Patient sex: M
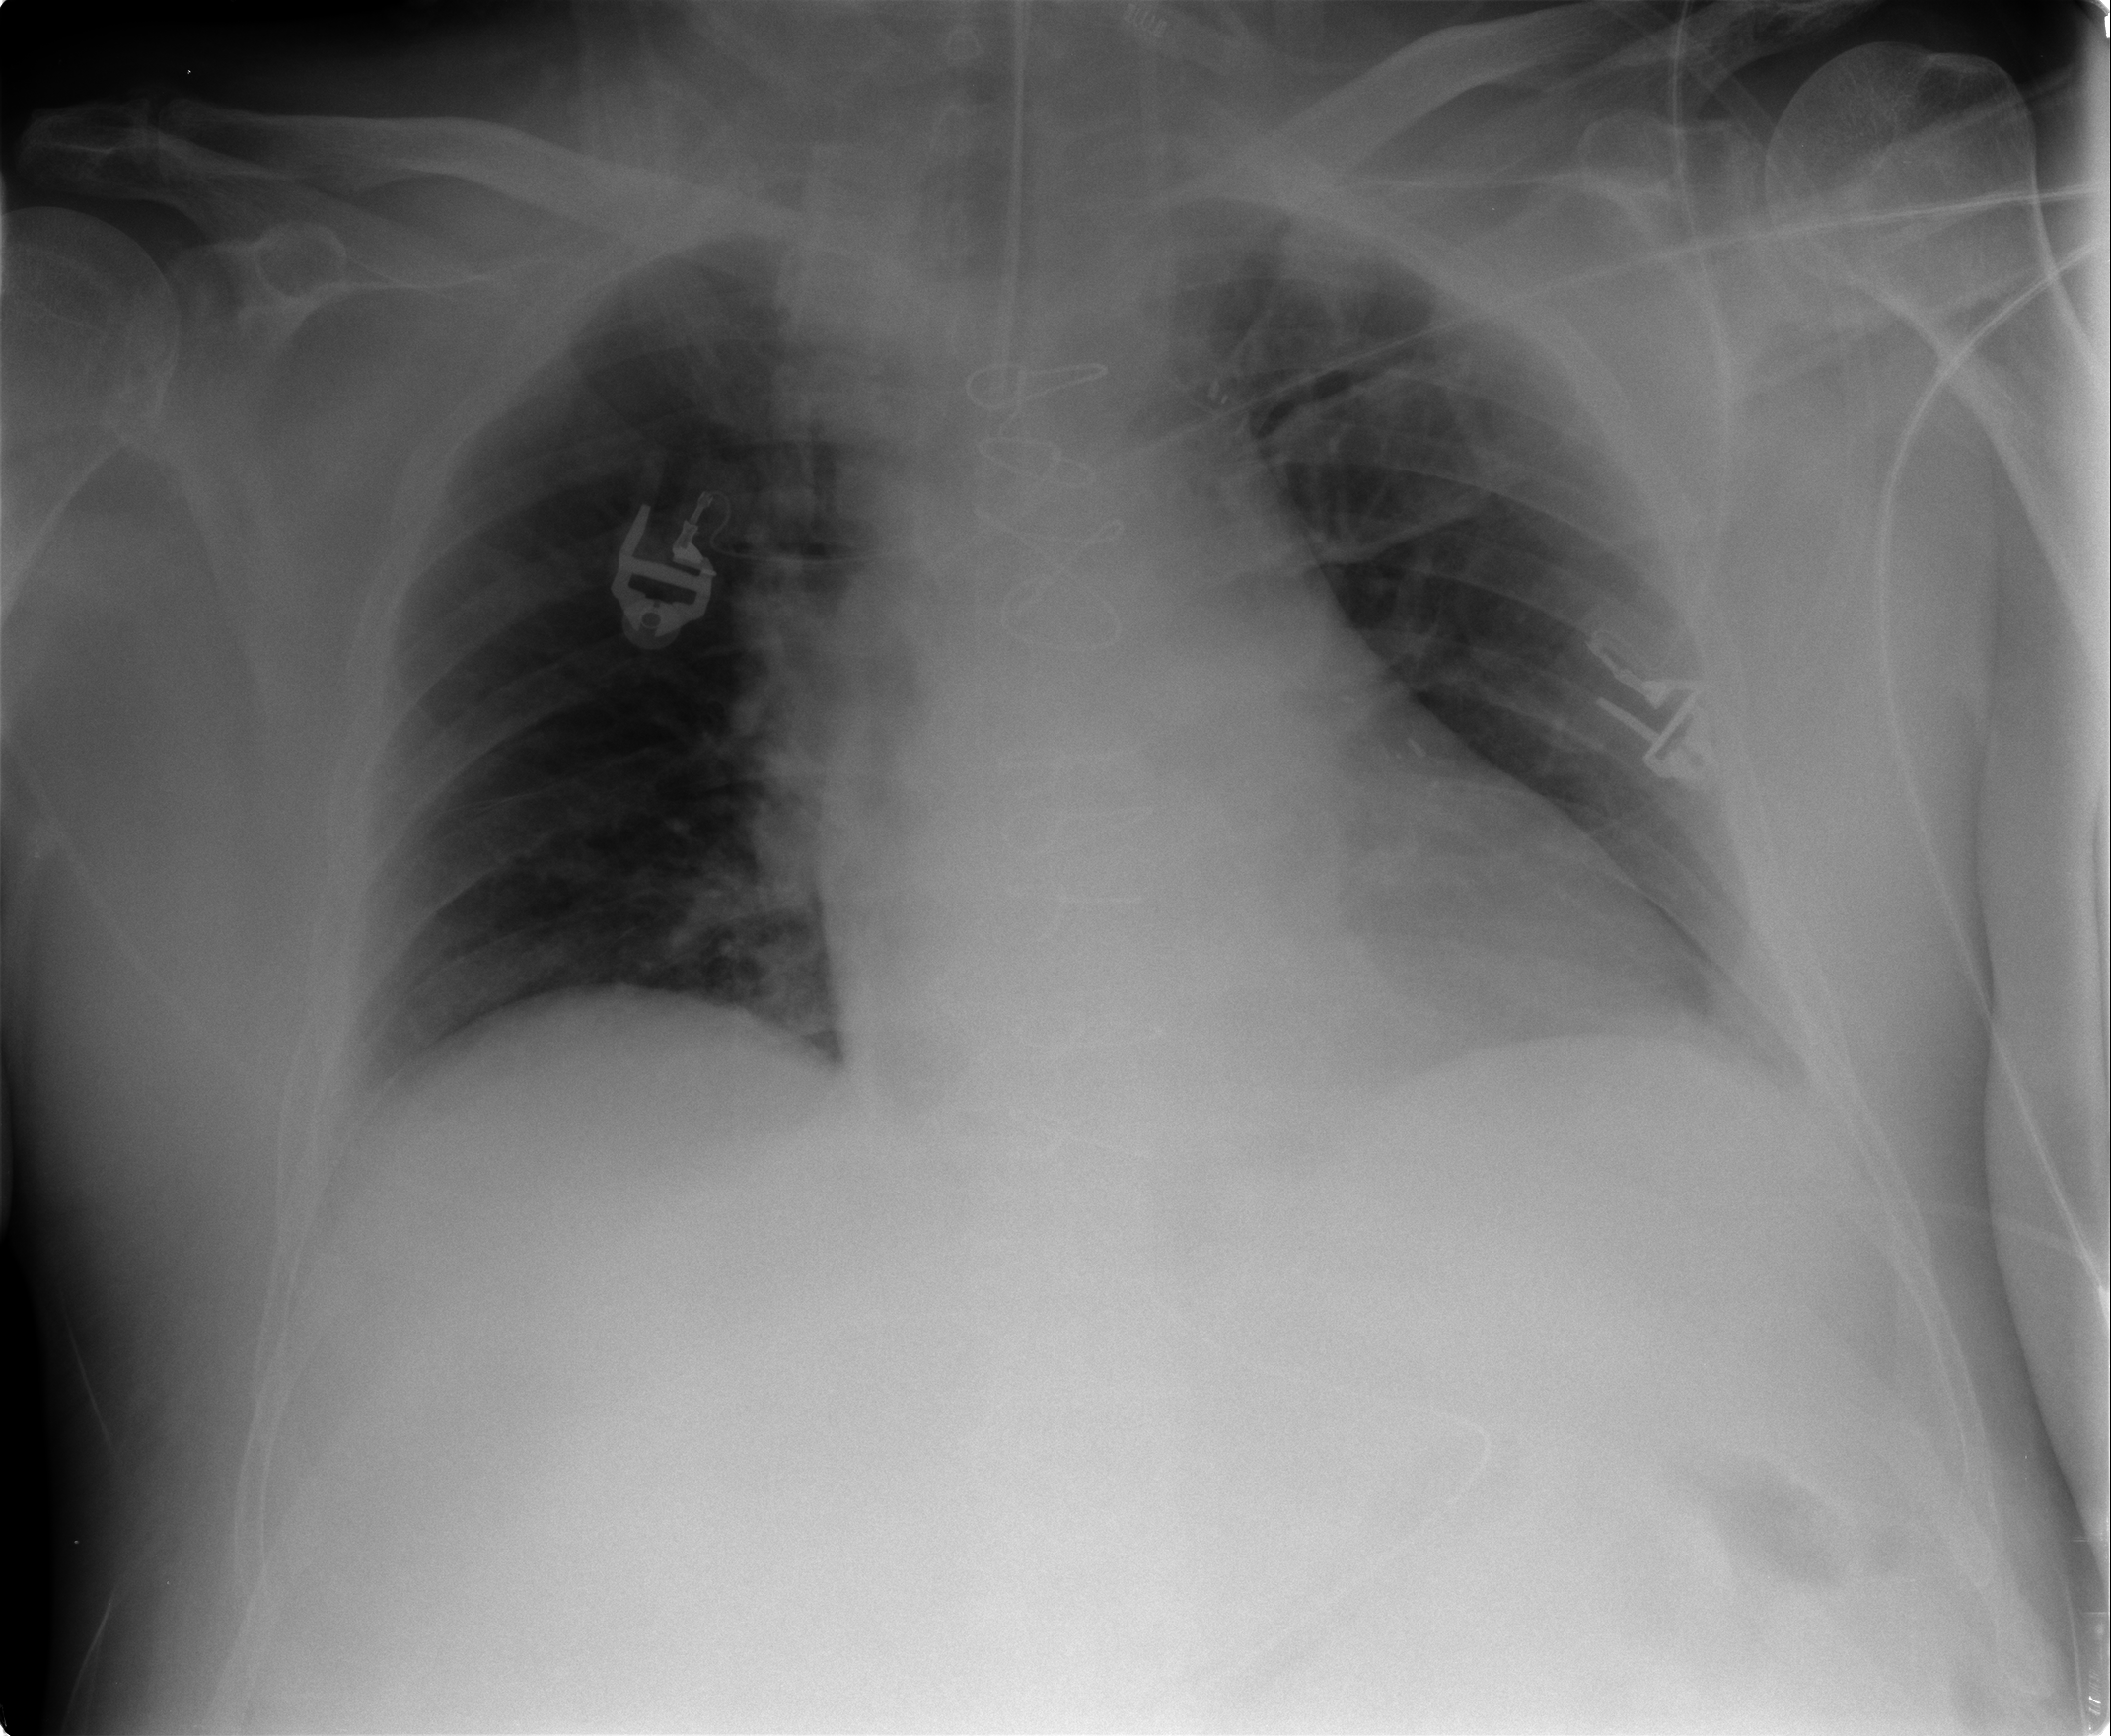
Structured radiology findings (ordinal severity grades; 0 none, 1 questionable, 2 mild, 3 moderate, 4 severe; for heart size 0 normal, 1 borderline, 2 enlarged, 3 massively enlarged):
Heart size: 2
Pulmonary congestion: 0
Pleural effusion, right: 1
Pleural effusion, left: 1
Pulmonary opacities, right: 0
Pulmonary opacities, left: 0
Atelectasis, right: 1
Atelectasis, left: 1